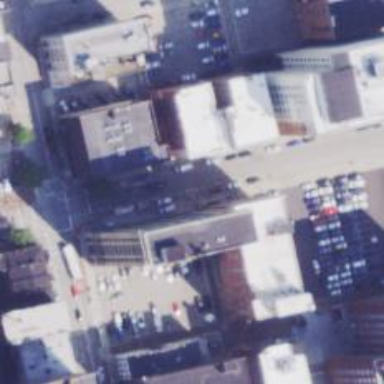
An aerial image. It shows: Alleyway designated as service road.